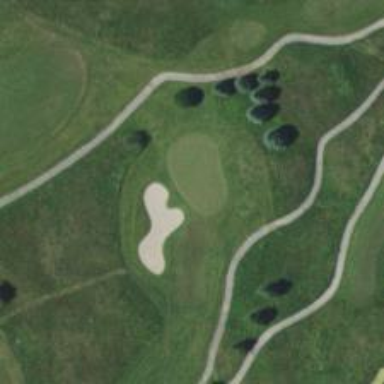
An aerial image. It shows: Golf hole.